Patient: sex M, age 44
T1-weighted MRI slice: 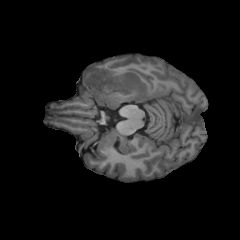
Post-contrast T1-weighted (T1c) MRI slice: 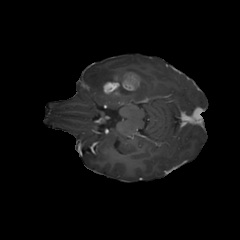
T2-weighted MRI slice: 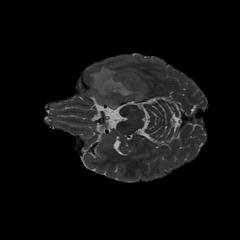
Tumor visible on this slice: yes
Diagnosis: Glioblastoma, IDH-wildtype
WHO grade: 4